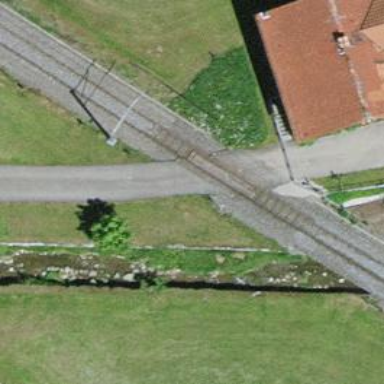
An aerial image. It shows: Level crossing along the railway.